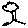
Label: tree